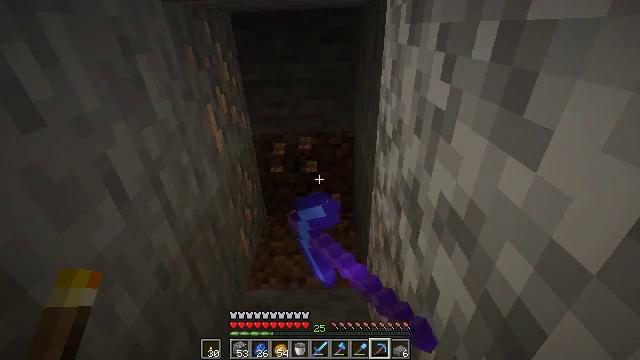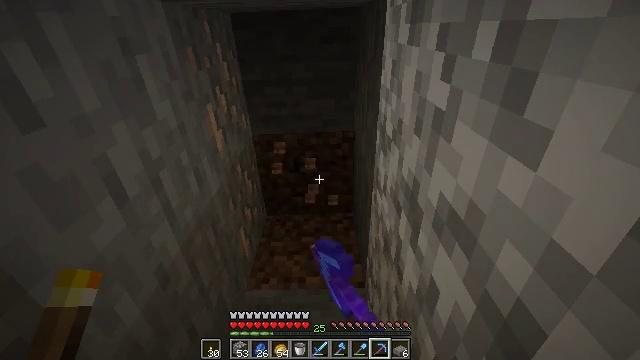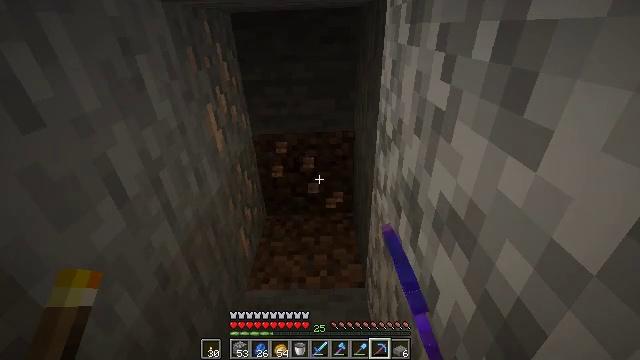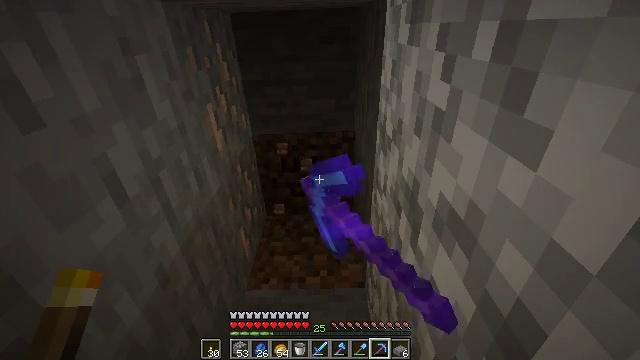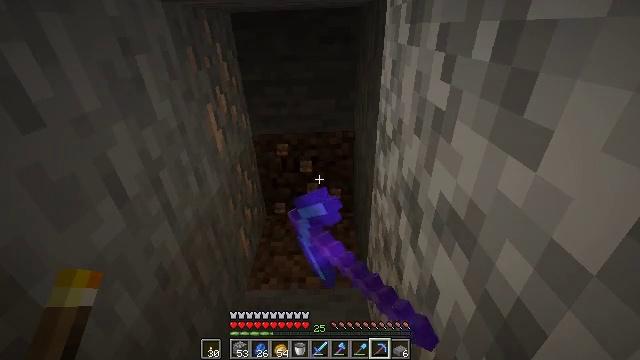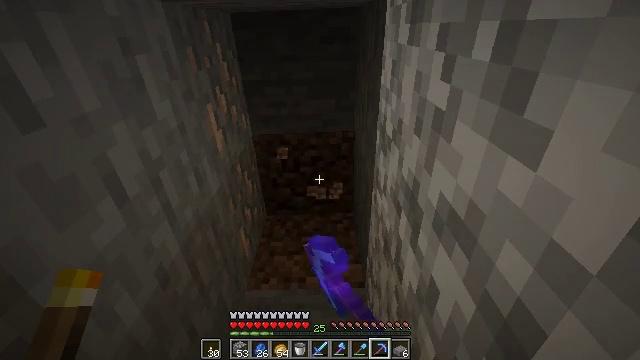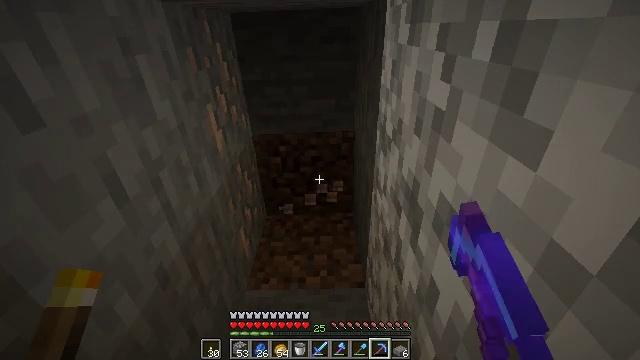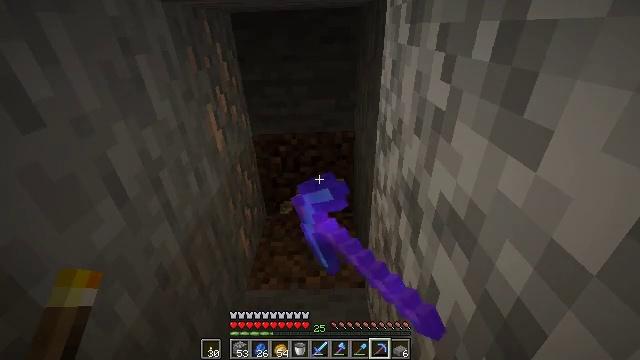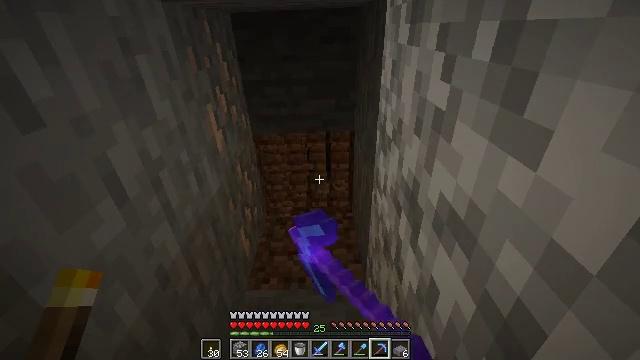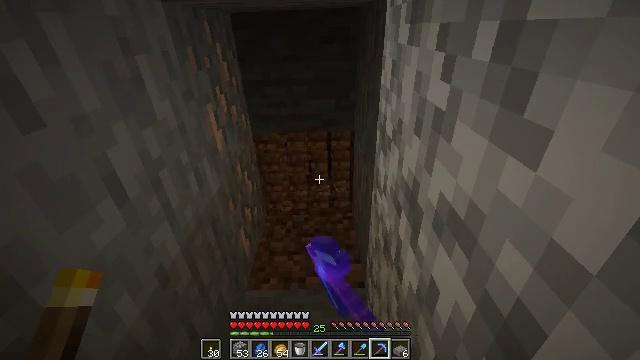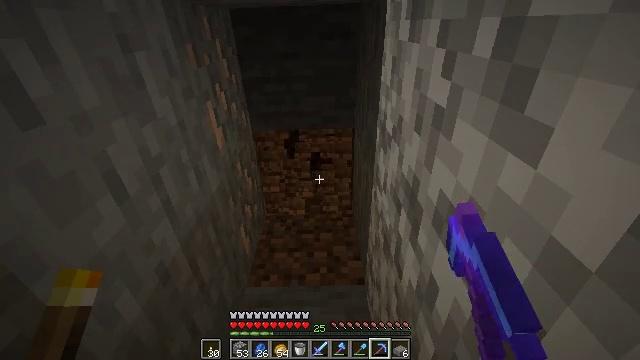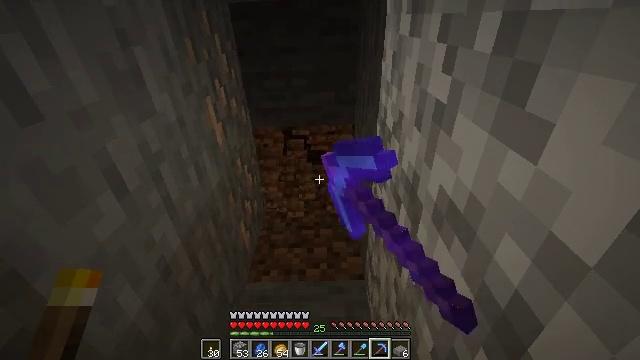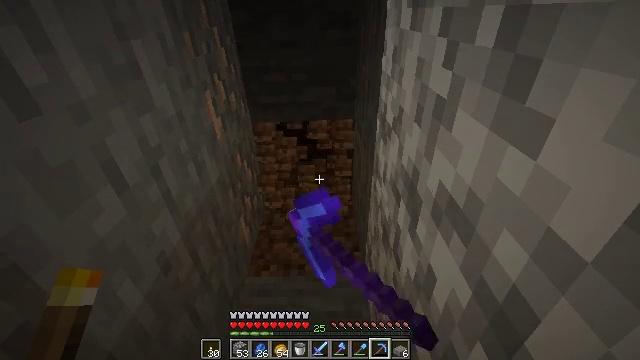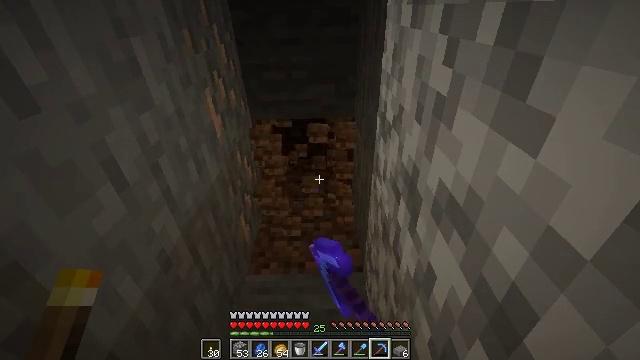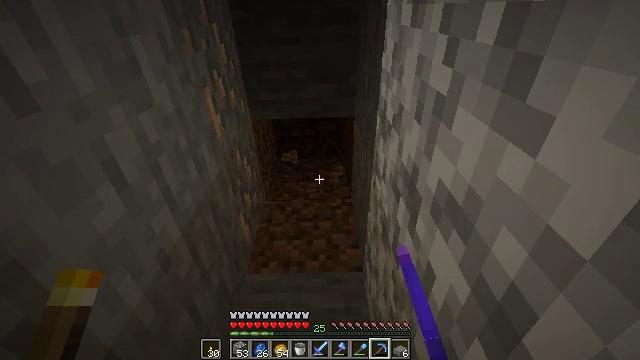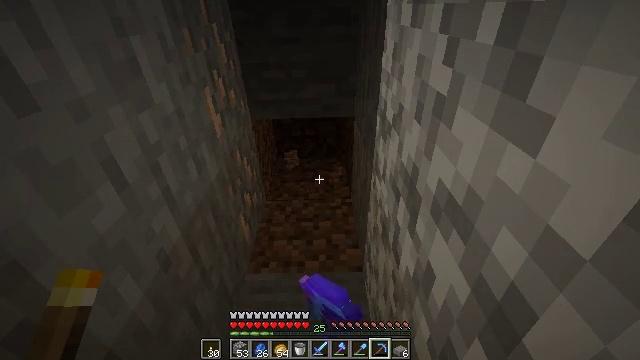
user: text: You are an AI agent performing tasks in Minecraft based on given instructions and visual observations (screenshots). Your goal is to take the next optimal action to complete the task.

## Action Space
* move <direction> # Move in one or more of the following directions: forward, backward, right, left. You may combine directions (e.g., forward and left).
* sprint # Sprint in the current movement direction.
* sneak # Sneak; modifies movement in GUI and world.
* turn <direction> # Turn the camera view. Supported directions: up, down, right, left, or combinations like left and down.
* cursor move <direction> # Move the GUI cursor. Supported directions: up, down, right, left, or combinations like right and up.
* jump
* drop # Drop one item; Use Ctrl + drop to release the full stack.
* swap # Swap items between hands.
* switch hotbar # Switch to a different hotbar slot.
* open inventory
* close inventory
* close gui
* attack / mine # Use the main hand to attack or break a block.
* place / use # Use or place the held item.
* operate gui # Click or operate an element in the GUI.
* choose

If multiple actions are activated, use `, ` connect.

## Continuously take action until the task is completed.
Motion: motion action
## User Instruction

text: Gather dirt.
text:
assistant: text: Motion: attack / mine
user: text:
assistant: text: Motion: attack / mine
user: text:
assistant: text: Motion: attack / mine
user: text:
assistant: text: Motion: attack / mine
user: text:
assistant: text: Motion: attack / mine
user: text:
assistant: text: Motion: attack / mine
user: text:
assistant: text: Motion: attack / mine
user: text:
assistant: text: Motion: attack / mine
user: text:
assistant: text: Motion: attack / mine
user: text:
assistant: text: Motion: attack / mine
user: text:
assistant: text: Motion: attack / mine
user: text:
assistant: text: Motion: turn down, attack / mine
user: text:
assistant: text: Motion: attack / mine
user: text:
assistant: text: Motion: attack / mine
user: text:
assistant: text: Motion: attack / mine
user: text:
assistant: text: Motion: attack / mine
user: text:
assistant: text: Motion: attack / mine
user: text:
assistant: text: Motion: attack / mine
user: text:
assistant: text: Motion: attack / mine
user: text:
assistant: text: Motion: attack / mine
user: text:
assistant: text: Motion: attack / mine
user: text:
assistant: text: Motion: attack / mine
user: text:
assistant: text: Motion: attack / mine
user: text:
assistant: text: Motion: attack / mine
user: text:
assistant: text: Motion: attack / mine
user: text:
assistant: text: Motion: attack / mine
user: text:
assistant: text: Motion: attack / mine
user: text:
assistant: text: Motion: attack / mine
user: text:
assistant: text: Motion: attack / mine
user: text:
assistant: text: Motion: attack / mine